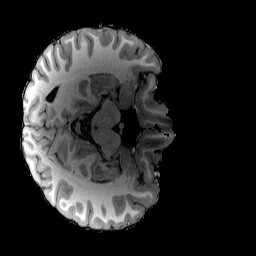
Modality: T1w
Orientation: axial
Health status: healthy